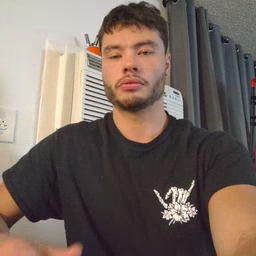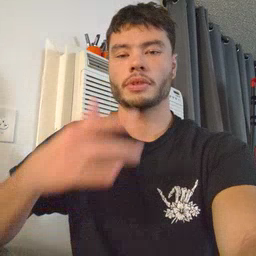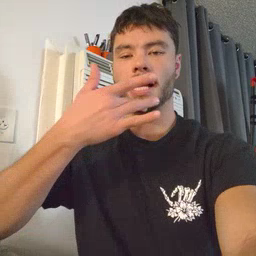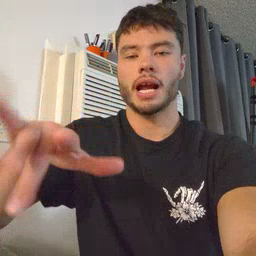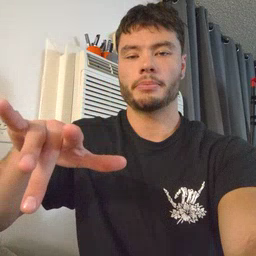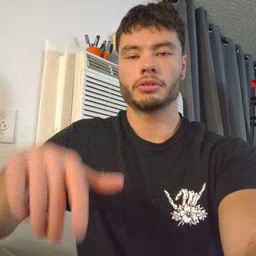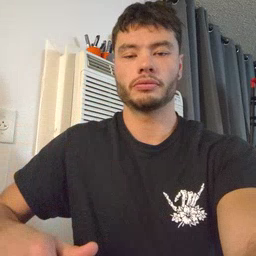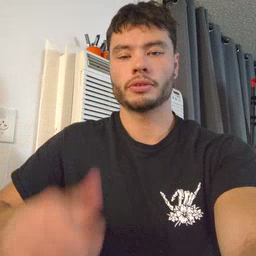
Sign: empty